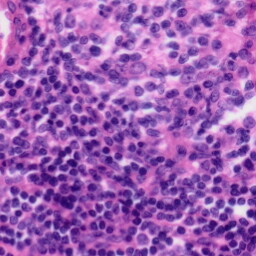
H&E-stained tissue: Tonsil